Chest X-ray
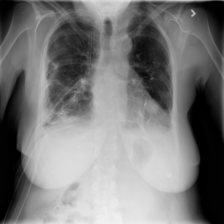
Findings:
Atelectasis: negative
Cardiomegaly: negative
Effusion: negative
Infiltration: negative
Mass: positive
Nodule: negative
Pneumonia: negative
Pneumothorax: positive
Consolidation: negative
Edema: negative
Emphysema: negative
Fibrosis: negative
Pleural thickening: negative
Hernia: negative